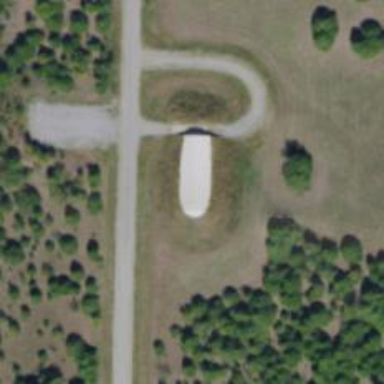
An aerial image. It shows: Military bunker for protection and defense.